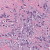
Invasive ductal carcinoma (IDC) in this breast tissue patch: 1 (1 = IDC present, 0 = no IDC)